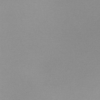
Label: dusty